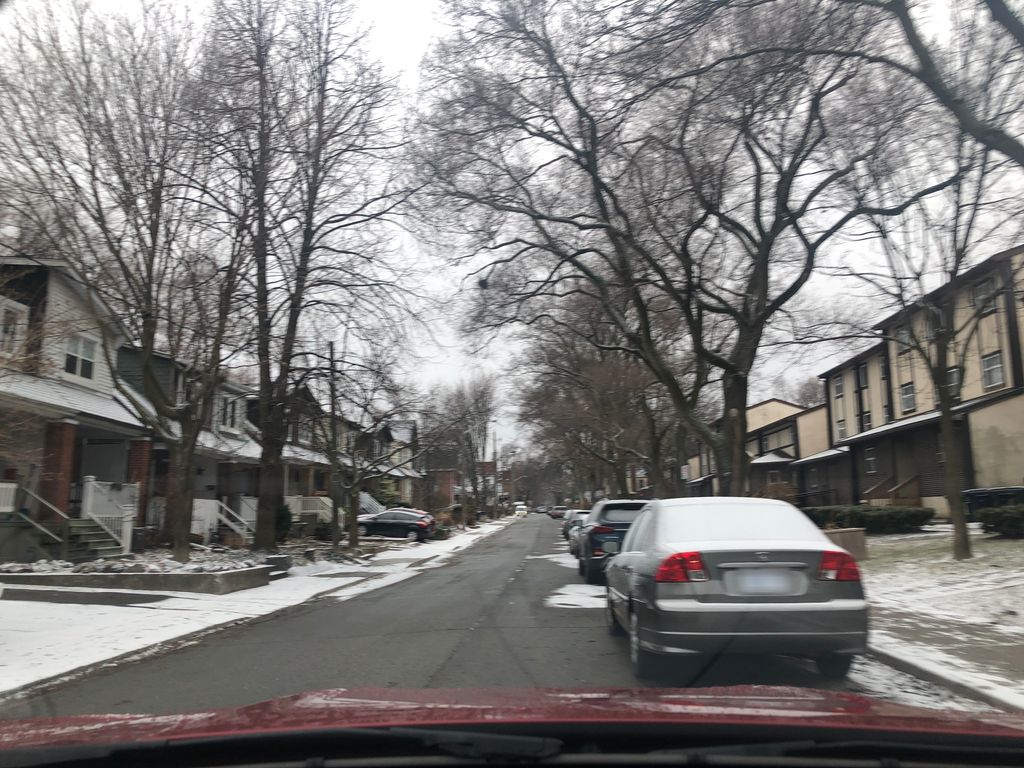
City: toronto